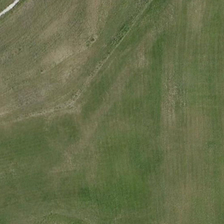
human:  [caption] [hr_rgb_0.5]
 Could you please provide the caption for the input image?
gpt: it is a piece of green meadow .

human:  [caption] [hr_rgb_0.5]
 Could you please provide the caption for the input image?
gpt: it is a piece of green meadow .

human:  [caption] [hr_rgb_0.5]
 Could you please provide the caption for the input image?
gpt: it is a piece of green meadow .

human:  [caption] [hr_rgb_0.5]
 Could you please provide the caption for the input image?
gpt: it is a piece of green meadow .

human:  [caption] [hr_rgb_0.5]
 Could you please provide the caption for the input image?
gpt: it is a piece of green meadow .